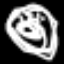
Label: donut